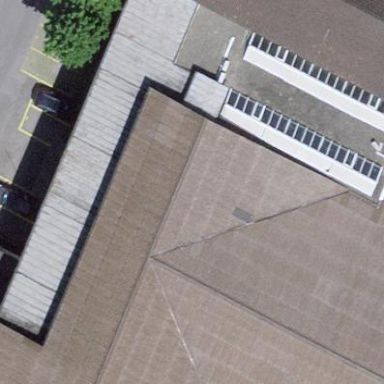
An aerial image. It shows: View of roof of building.